Question: I have a custom view controller that loads objects from a XIB, one of which is an 'NSPopover'.
I have a method on the view controller that essentially passes through to the popover, like so:
'''
func showRelativeToRect(positioningRect: NSRect, ofView positioningView: NSView!, preferredEdge: NSRectEdge) {
self.popover.showRelativeToRect(positioningRect, ofView: positioningView, preferredEdge: preferredEdge)
}
'''
However, this causes a compilation error that I don't quite understand:
'''
/Users/Craig/projects/.../EditItemPopoverController.swift:23:102: 'NSRectEdge' is ambiguous for type lookup in this context
'''
This seems to be caused by the conflicting available types of 'NSRectEdge', which is substantiated by the autocomplete:

can I tell Swift that I would like to use a particular type? Diving into the 'NSPopover.swift' class, it seems it is using the version:
'typealias NSRectEdge = Int'
But I don't know how to tell the Swift compiler, in my view controller, that is the type I want to use. I'm able to workaround this issue by defining my method to take 'Int' instead of 'NSRectEdge', but I'd like to use the same method signature as the popover.
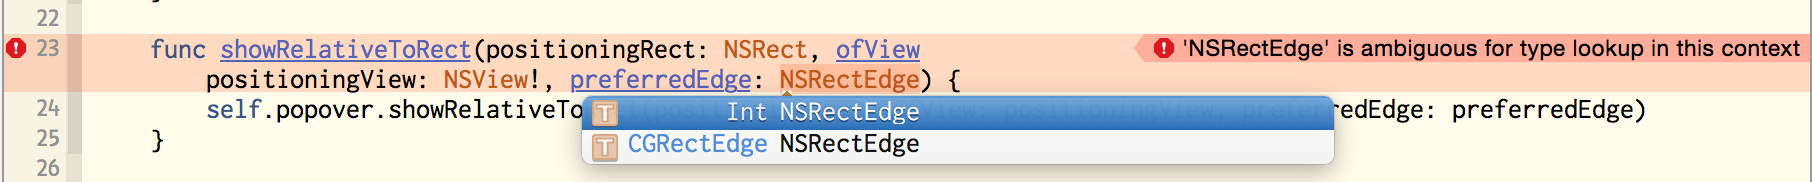
Answer: This appears to be resolved in the most recent beta. (Or maybe Beta 6. All I know is that it works properly in Beta 7.)